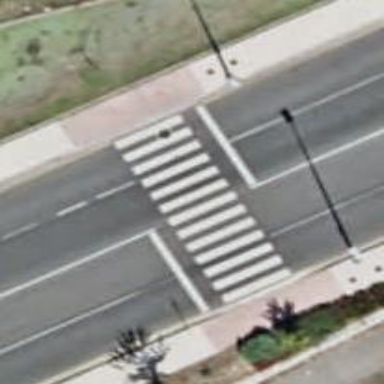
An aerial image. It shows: Uncontrolled crossing on the road.